Question: I have two buttons on a webpage, I am trying to make the Clear button be a little lower, to align with the Search button. Why is the Clear button so high?
Here is a live example: <URL>

'''
<table border=1>
<tr>
<td>
<button type="submit">Search</button>
<img src="../images/button-clear.png">
</td>
</tr>
</table>
'''
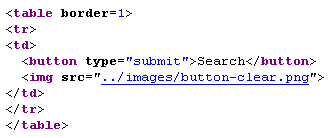
Answer: Replace this:
'''
<img src="../images/button-clear.png">
'''
with this:
'''
<img src="../images/button-clear.png" style="vertical-align: bottom; ">
'''